Question: I have been doing the borders of my winforms with panels. I wanted to use a gradient in my bottom panel but I'm having a problem.
I'm using almost the same method that i used to paint my form's background here, but I get a red cross in the panel. I dont know why this is happening, it should work fine.
Image:
This is my code to paint:
'''
public void Colorear_Barra_abajo(object sender, PaintEventArgs e)
{
Rectangle r = this.ClientRectangle;
if (r.Width > 0 && r.Height > 0)
{
Color c1 = Color.FromArgb(255, 54, 54, 54);
Color c2 = Color.FromArgb(255, 98, 98, 98);
LinearGradientBrush br = new LinearGradientBrush(r, c1, c2, 90, true);
ColorBlend cb = new ColorBlend();
cb.Positions = new[] { (float)0.357, (float)0.914 };
cb.Colors = new[] { c1, c2 };
br.InterpolationColors = cb;
// paint
e.Graphics.FillRectangle(br, r);
}
}
'''
And this is how i call it (panel_Borde_abajo is the panel):
'''
public Base_Form_Standard()
{
InitializeComponent();
panel_Borde_abajo.Paint += new PaintEventHandler(Colorear_Barra_abajo);
}
'''
I used to use this methods to paint other controls others than forms (menustrip f.e) and they worked fine, but this particulary one isn't working.
This, for example does works properly and no red cross appears:
'''
public void Form_Background(object sender, PaintEventArgs e)
{
Rectangle r = this.ClientRectangle;
if (r.Width > 0 && r.Height > 0)
{
Color c1 = Color.FromArgb(255, 252, 254, 255);
Color c2 = Color.FromArgb(255, 247, 251, 253);
Color c3 = Color.FromArgb(255, 228, 239, 247);
Color c4 = Color.FromArgb(255, 217, 228, 238);
Color c5 = Color.FromArgb(255, 177, 198, 215);
LinearGradientBrush br = new LinearGradientBrush(r, c1, c5, 90, true);
ColorBlend cb = new ColorBlend();
cb.Positions = new[] { 0, (float)0.3, (float)0.486, (float)0.786, 1 };
cb.Colors = new[] { c1, c2, c3, c4, c5 };
br.InterpolationColors = cb;
// paint
e.Graphics.FillRectangle(br, r);
}
}
'''
Please if somebody could help me it will be great!
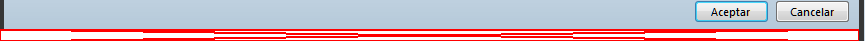
Answer: It looks, that you have used invalid values for a property, try this code:
'''
ColorBlend cb = new ColorBlend();
cb.Positions = new[] { 0.0f, 0.357f, 0.914f, 1.0f };
^^^^ ^^^^
'''
According to the <URL>:
> The elements in this array are represented by float values
between 0.0f and 1.0f, and the first element of the array must be 0.0f
and the last element must be 1.0f.